Question: I have the m2e maven plugin installed on Eclipse (Kepler 64bit).
I have created a new project using a archtype. I then open up POM file using the 'Maven POM Editor'. I then go to the dependencies tab. Here i see 2 panes. One of the left says 'Dependencies'. I use this to add new dependencies to my project (like logback, junit, etc).
The right pane says 'Dependency Management'. What is this pane for? What are its uses?
Screenshot -
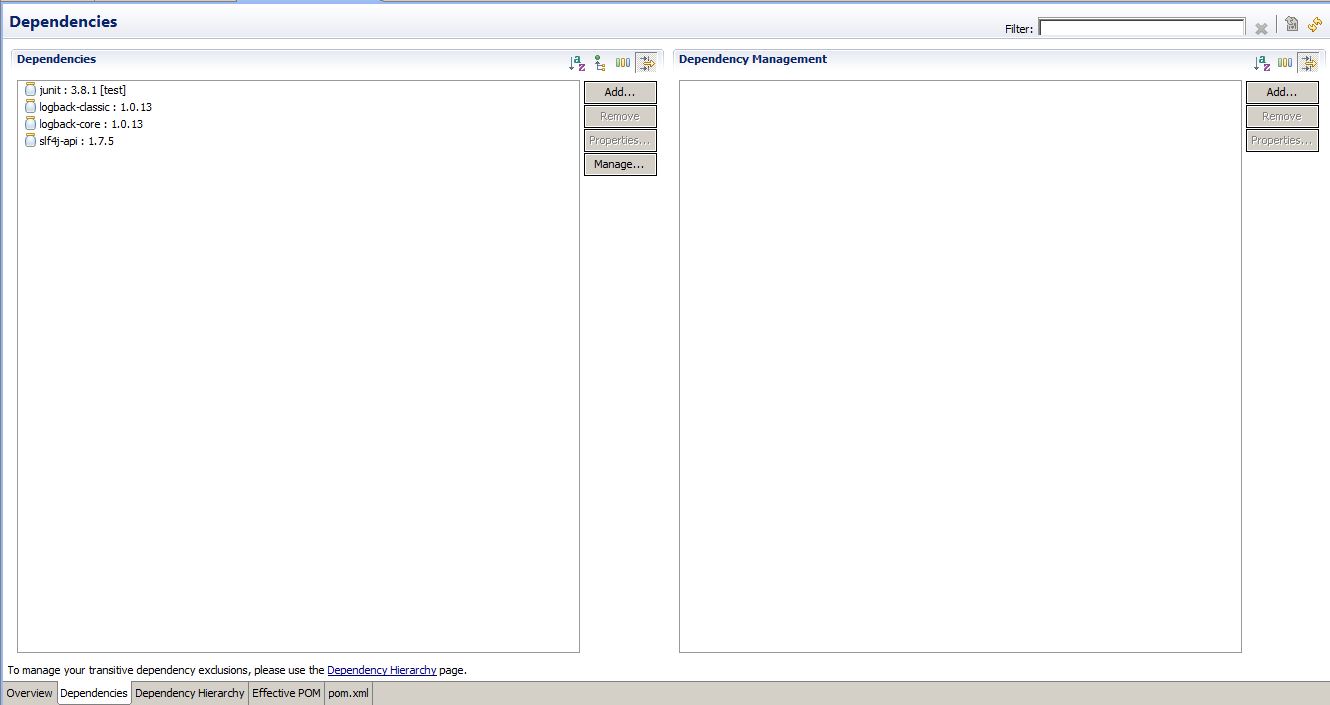
Answer: Found answer here - <URL>
"The dependency management section is a mechanism for centralizing dependency information. When you have a set of projects that inherits a common parent it's possible to put all information about the dependency in the common POM and have simpler references to the artifacts in the child POMs."